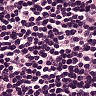
Metastatic tissue present: no